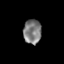
Tissue: skin
Cell type: Epithelial cells
Senescence score: 0.2227
Nuclear area (px): 427
Mean DAPI intensity: 125.26